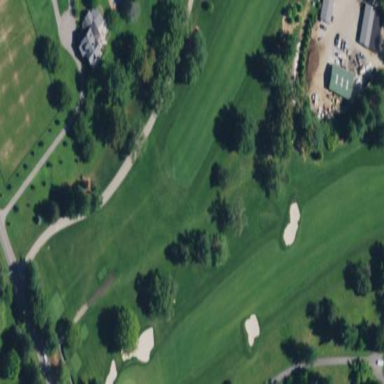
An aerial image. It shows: Golf fairway surrounded by grass.